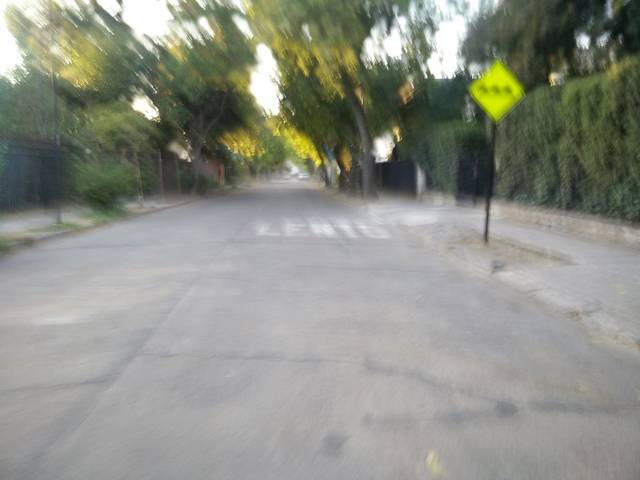
Region: Chile
Coordinates: -33.391, -70.588